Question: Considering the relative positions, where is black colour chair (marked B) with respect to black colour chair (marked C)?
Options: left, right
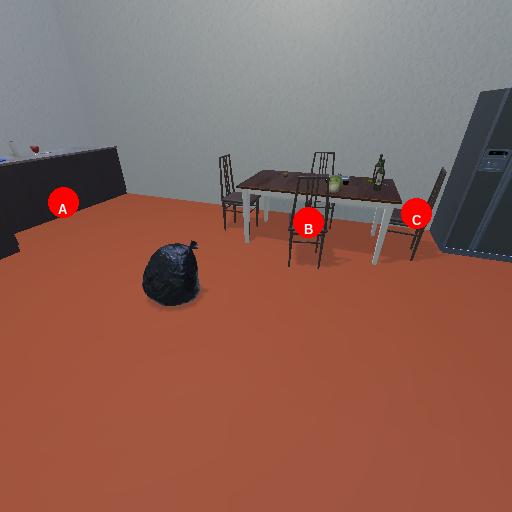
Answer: left